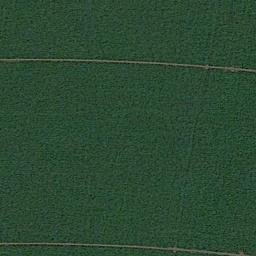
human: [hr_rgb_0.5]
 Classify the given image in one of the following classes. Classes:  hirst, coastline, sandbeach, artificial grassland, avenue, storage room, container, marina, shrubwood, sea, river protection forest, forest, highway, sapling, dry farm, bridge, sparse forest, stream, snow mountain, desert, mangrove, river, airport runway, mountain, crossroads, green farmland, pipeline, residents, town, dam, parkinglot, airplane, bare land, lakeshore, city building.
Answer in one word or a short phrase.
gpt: artificial grassland